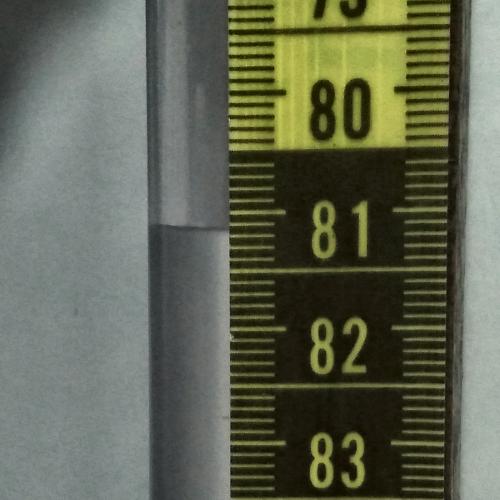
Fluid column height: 81.2 cm